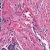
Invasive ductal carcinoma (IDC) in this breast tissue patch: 0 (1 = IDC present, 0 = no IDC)